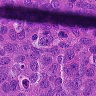
Metastatic tissue present: yes